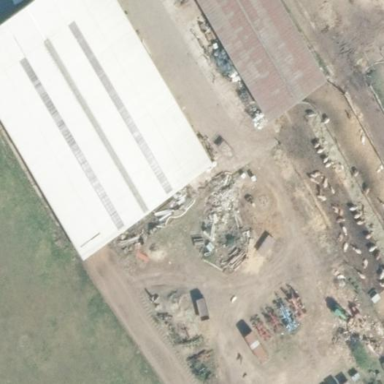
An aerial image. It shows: Farmyard area.